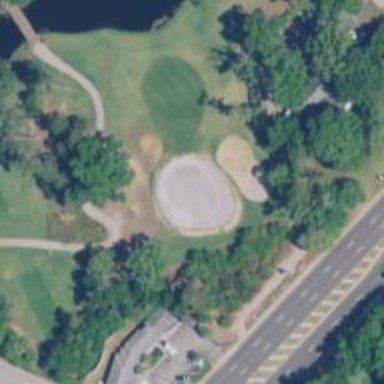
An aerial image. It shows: View of golf hole.